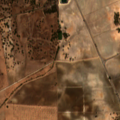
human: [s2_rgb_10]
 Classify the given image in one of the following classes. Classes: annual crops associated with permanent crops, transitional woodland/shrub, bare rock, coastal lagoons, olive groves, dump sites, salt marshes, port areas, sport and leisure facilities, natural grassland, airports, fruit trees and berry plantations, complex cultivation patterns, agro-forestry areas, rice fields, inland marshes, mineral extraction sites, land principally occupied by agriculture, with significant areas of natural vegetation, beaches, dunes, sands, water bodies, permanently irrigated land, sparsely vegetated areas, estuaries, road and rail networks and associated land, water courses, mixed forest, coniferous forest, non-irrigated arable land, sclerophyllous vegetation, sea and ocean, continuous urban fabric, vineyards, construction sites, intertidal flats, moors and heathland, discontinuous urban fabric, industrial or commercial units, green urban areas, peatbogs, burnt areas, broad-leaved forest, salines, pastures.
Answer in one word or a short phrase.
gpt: non-irrigated arable land, rice fields, agro-forestry areas, transitional woodland/shrub